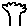
Label: tree